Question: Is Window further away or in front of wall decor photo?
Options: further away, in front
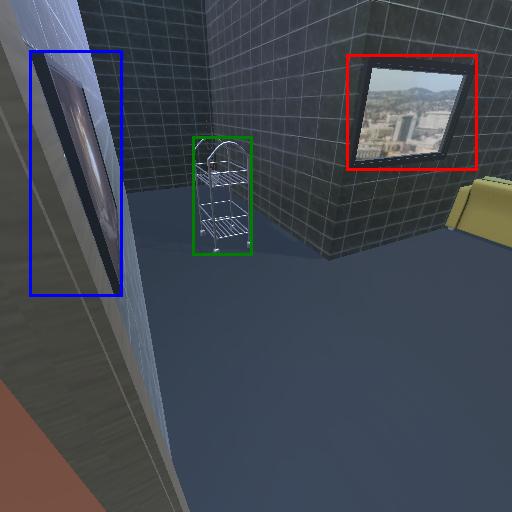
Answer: further away